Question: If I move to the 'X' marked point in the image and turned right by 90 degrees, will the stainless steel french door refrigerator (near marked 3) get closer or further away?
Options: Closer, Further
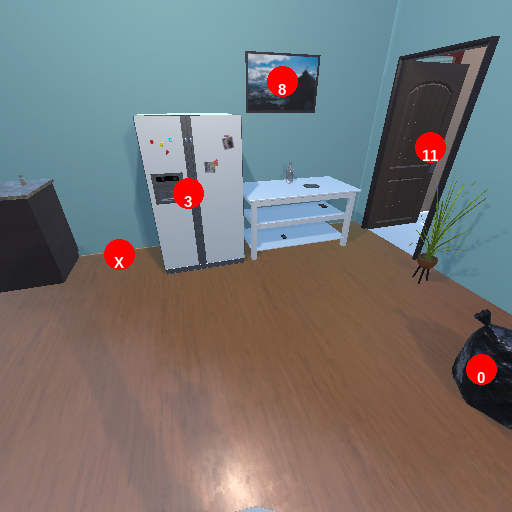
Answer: Closer